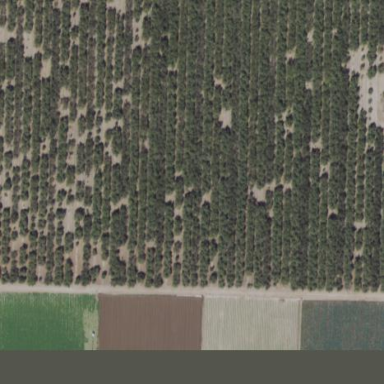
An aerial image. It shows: Almond orchard with rows of almond trees.